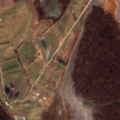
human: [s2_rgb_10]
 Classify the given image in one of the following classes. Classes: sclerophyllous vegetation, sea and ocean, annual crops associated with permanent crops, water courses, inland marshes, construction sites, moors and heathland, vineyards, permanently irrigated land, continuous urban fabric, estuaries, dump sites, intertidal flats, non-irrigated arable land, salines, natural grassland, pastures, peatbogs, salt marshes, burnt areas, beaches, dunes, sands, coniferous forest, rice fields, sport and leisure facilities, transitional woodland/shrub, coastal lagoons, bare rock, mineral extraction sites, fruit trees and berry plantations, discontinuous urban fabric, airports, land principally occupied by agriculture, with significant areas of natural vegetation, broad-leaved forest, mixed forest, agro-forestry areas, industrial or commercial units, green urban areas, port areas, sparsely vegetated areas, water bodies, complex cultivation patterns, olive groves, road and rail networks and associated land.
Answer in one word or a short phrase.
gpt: complex cultivation patterns, natural grassland, inland marshes